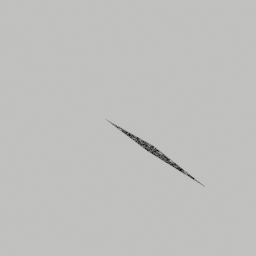
Label: decoration